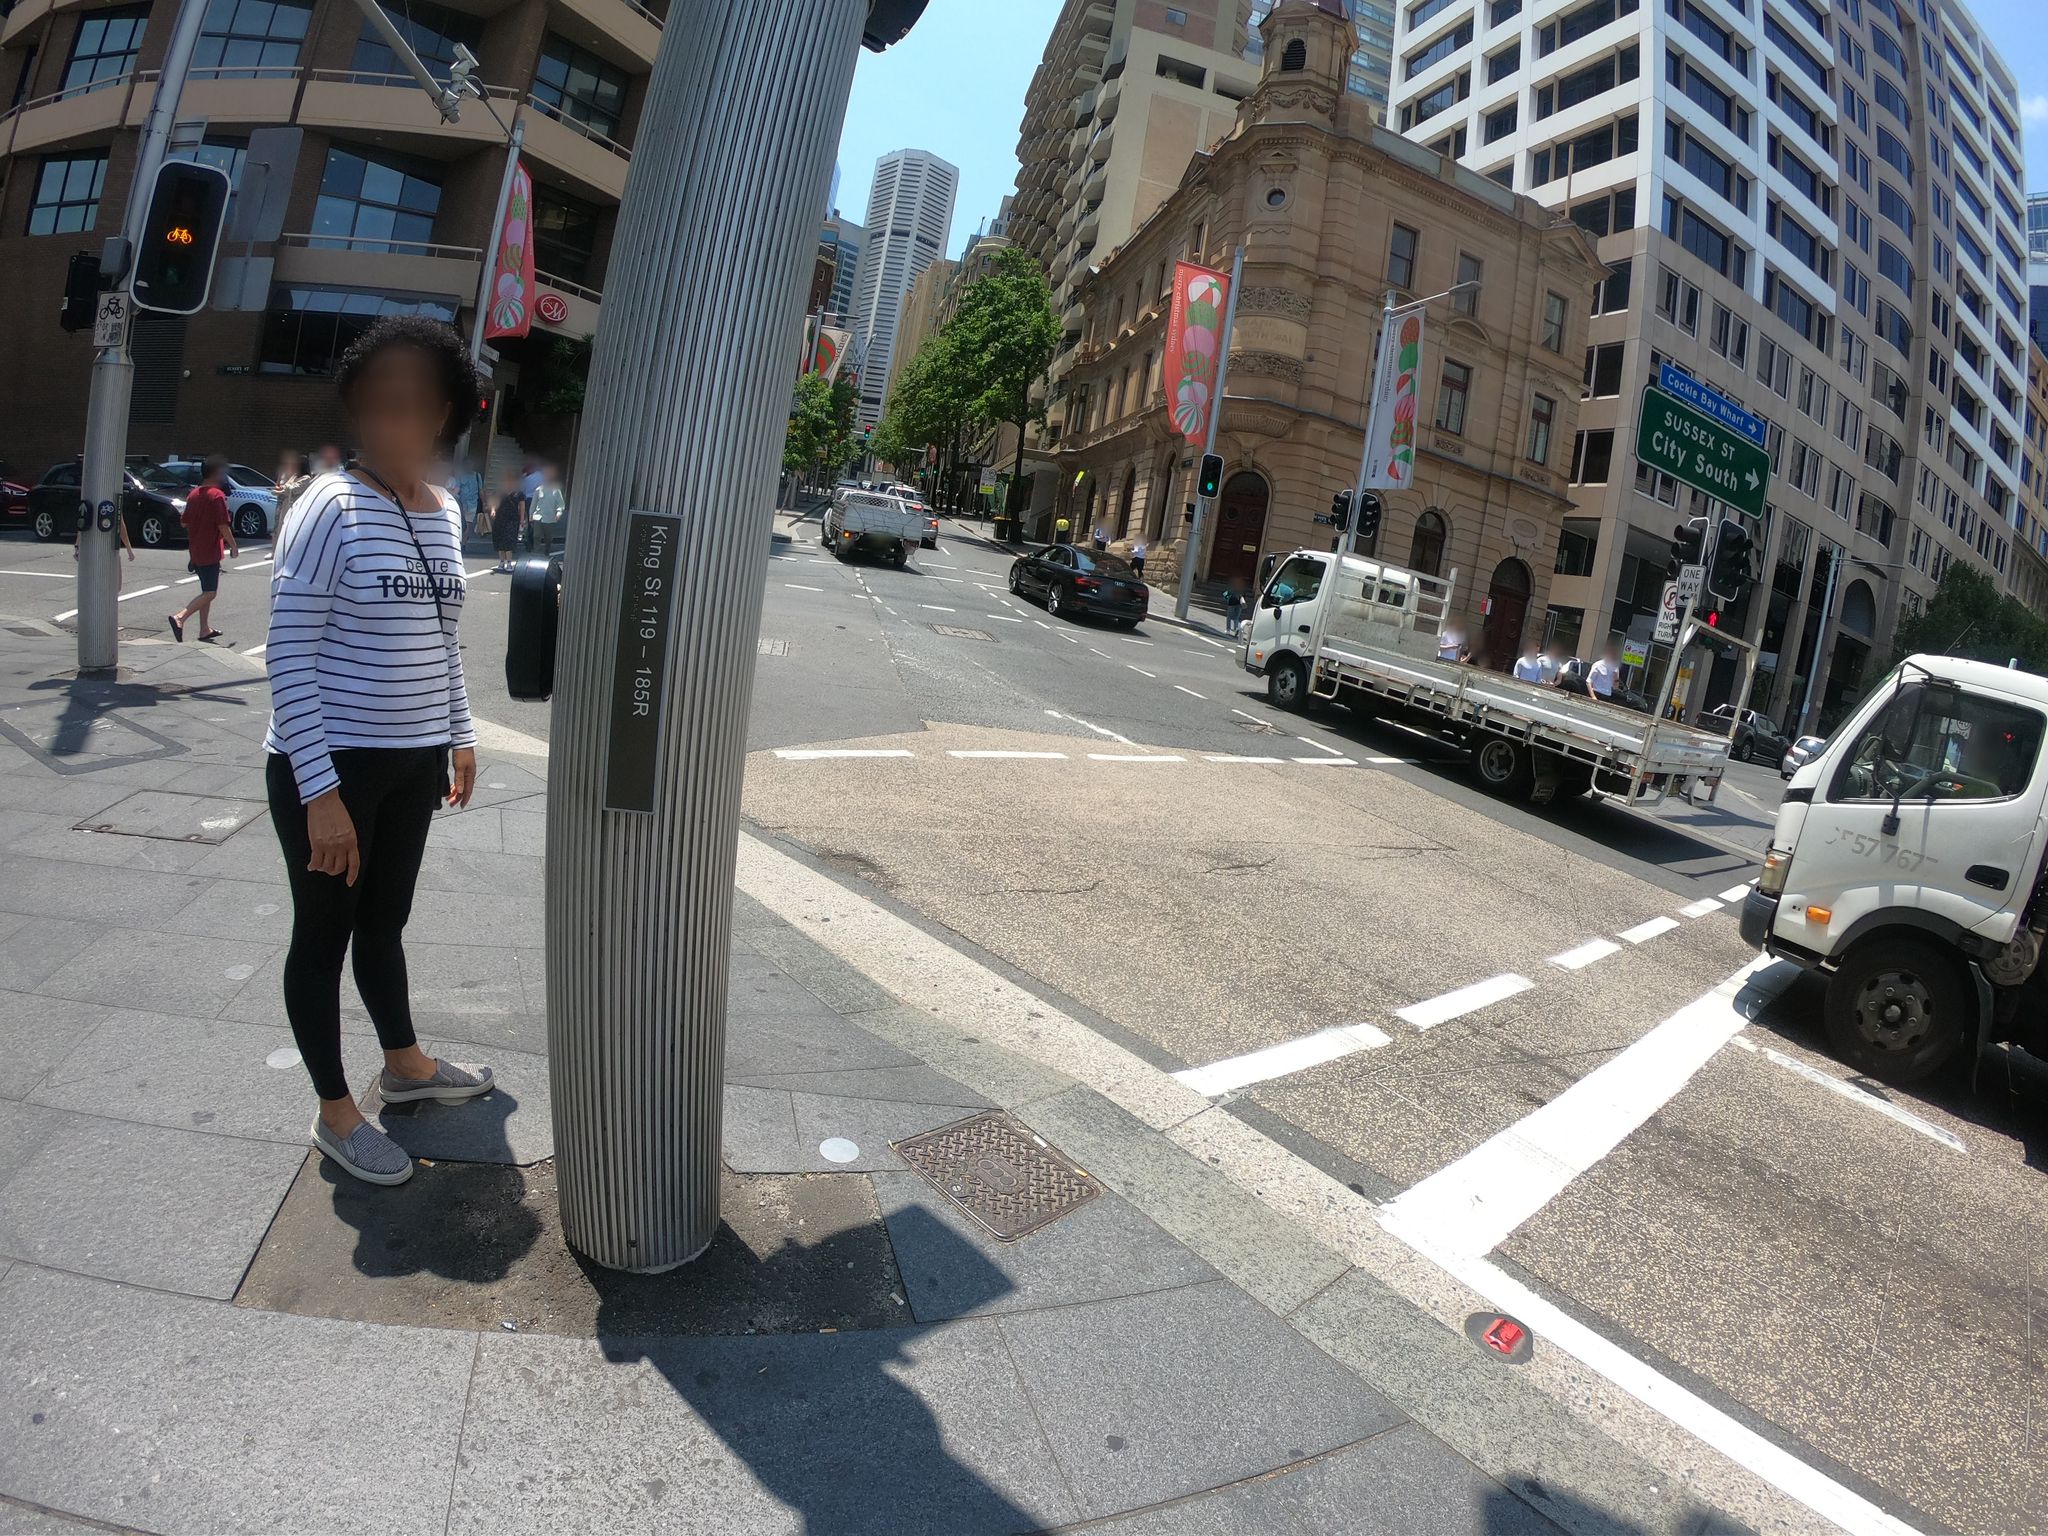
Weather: clear
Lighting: day
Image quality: good
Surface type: walking surface
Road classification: cycleway, pedestrian
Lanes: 2
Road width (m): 2.5
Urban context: urban centre
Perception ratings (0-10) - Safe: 1.9, Lively: 8, Beautiful: 3.34, Boring: 1.58, Depressing: 5.23, Wealthy: 8.2